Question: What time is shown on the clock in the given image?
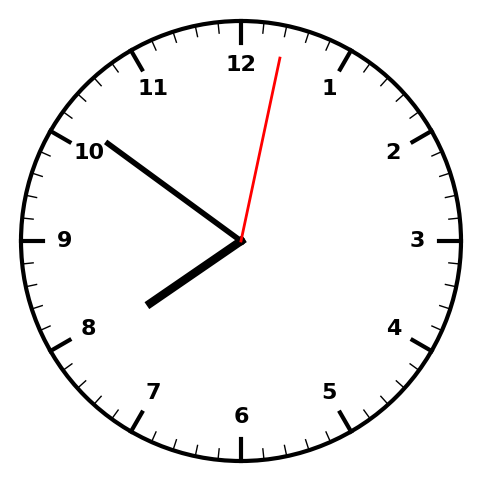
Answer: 07:51:02